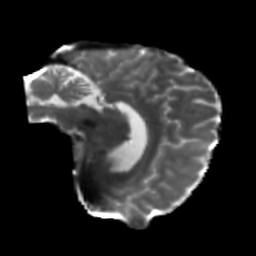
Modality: T2w
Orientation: sagittal
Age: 42
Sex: male
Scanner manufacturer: siemens
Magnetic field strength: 3 T
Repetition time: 5.25 s
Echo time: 0.08 s